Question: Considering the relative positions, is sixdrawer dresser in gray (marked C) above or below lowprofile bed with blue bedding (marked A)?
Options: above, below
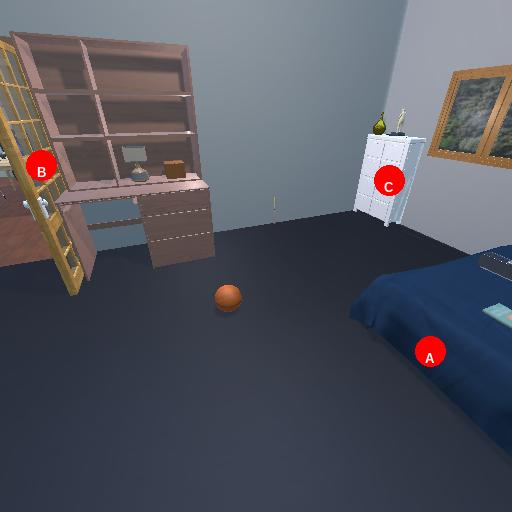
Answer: above